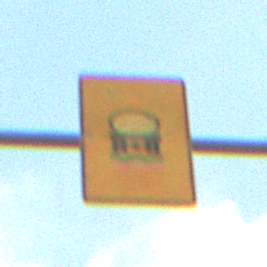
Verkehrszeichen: FahrzeugeMitWassergefaehrdenderLadungOhnePfeilsymbol
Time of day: SunriseSunset
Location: Outdoor (Suburban)
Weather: PartlyCloudy
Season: NotSpecified
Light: Natural